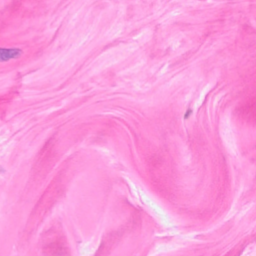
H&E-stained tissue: Breast